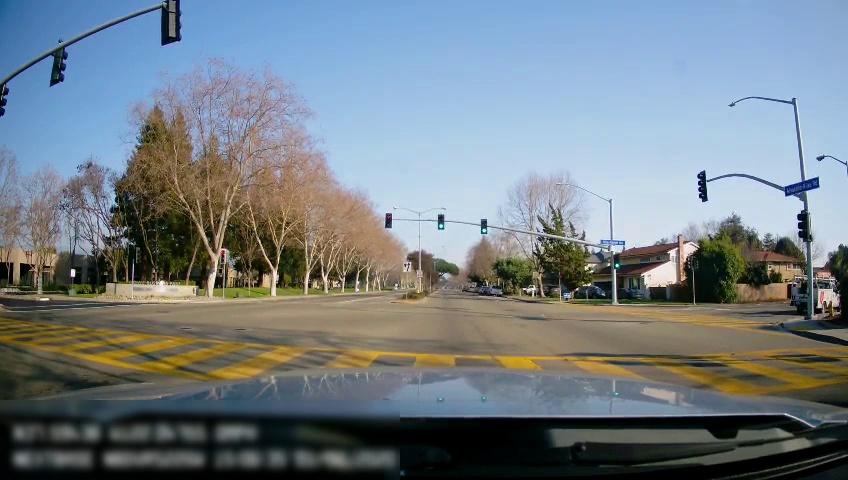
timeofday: Day
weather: Sunny
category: Drivable Space
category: Vehicles | SUV
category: Vehicles | Car
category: Vehicles | Truck
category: Vehicles | SUV
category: Vehicles | SUV
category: Vehicles | Truck
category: Vehicles | SUV
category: Lanes | Opposite Lane
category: Traffic | Lights
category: Traffic | Lights
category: Traffic | Lights
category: Traffic | Lights
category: Traffic | Lights
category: Traffic | Lights
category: Traffic | Lights
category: Traffic | Signs
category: Traffic | Signs
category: Traffic | Lights
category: Traffic | Lights
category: Traffic | Lights
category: Traffic | Signs
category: Traffic | Lights
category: Traffic | Lights